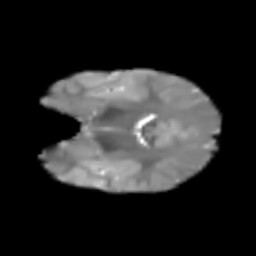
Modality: T2w
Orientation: coronal
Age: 7
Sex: female
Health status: healthy